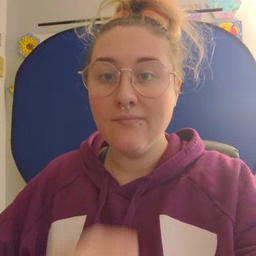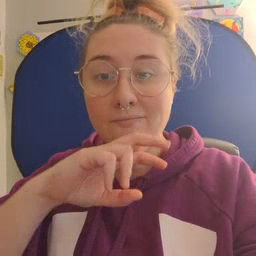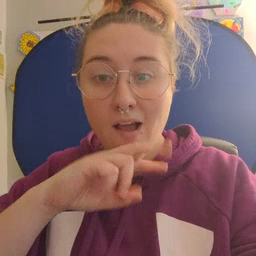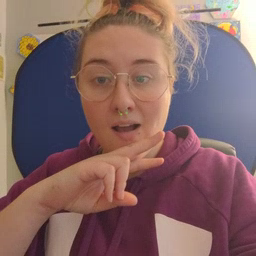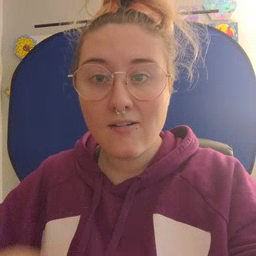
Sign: frog